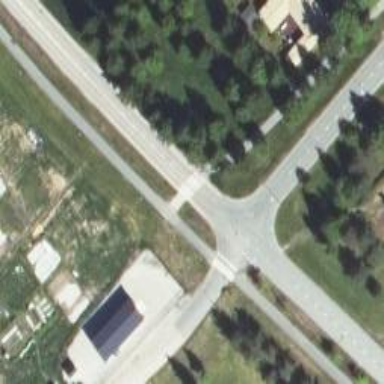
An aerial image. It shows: Marked crossing with zebra stripes on the road.